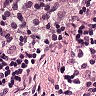
Metastatic tissue present: no